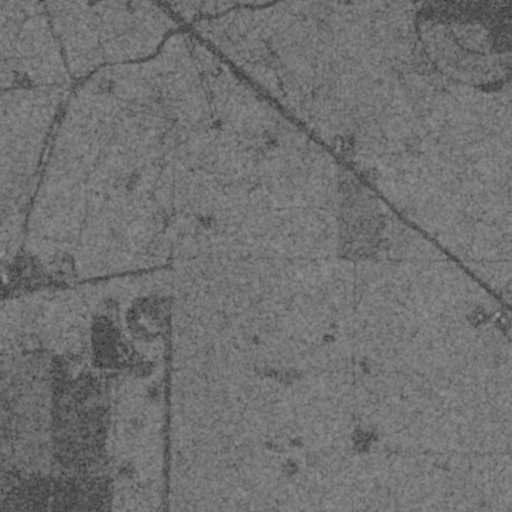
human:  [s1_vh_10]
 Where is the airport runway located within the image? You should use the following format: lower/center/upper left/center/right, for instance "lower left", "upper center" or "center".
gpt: The airport runway is located in the lower left of the image.
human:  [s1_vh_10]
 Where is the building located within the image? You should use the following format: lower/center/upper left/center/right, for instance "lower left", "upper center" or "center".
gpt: There is no building in the image.

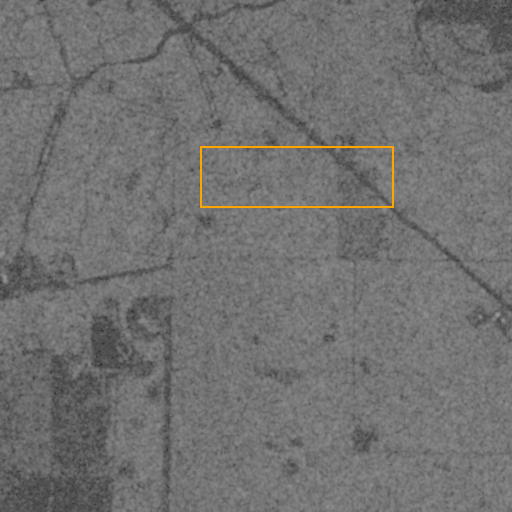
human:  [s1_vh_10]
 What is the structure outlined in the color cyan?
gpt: There is no cyan outline.
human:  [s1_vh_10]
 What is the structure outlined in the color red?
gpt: There is no structure outlined in red.